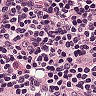
Metastatic tissue present: no